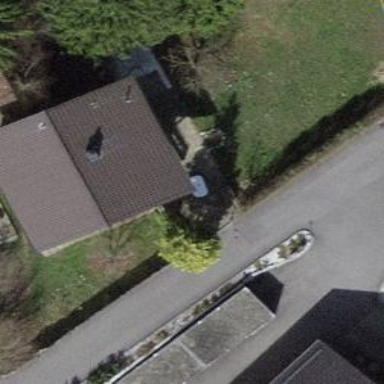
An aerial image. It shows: Detached building.